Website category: university
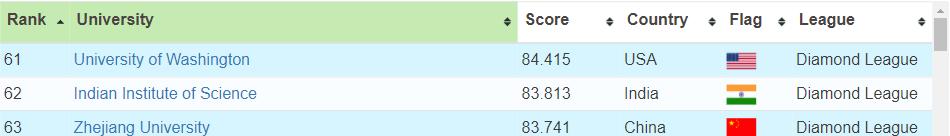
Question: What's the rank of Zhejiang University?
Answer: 63

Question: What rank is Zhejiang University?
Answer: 63

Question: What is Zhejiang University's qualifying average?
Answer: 63

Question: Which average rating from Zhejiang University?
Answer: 63

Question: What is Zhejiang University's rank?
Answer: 63

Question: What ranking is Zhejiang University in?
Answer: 63

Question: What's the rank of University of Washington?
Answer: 61

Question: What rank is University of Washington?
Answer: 61

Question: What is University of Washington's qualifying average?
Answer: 61

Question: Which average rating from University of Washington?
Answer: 61

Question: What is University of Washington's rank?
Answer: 61

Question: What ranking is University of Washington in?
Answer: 61

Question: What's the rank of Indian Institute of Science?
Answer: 62

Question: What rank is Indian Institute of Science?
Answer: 62

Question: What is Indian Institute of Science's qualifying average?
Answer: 62

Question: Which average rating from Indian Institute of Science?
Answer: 62

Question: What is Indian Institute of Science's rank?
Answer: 62

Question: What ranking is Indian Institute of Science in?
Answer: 62

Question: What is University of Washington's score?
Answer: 84.415

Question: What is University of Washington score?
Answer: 84.415

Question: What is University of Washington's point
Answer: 84.415

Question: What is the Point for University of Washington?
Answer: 84.415

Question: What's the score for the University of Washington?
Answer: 84.415

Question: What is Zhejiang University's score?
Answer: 83.741

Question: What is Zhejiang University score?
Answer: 83.741

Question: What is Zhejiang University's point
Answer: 83.741

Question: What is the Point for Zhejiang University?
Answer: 83.741

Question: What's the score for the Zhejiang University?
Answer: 83.741

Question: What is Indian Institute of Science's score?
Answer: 83.813

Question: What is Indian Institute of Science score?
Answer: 83.813

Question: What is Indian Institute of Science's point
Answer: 83.813

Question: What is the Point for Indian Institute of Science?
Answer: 83.813

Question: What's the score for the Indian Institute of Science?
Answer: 83.813

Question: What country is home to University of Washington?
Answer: USA

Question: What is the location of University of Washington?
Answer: USA

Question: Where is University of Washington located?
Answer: USA

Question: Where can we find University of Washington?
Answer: USA

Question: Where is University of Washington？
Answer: USA

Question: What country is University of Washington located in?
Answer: USA

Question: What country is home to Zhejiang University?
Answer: China

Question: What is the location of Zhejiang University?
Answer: China

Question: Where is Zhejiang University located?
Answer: China

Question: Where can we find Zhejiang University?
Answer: China

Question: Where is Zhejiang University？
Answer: China

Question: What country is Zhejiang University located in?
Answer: China

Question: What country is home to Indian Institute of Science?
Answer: India

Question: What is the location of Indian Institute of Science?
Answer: India

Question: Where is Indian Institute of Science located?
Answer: India

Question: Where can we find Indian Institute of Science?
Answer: India

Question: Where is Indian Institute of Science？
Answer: India

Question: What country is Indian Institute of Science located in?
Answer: India

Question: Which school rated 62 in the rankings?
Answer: Indian Institute of Science

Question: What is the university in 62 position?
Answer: Indian Institute of Science

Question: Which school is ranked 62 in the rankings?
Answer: Indian Institute of Science

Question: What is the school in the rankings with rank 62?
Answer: Indian Institute of Science

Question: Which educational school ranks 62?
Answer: Indian Institute of Science

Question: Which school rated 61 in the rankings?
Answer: University of Washington

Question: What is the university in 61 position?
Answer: University of Washington

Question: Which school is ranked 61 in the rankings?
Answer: University of Washington

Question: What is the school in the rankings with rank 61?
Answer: University of Washington

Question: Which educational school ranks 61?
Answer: University of Washington

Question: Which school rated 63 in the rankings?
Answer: Zhejiang University

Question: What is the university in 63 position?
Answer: Zhejiang University

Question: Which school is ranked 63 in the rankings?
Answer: Zhejiang University